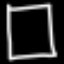
Label: square